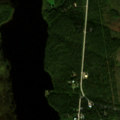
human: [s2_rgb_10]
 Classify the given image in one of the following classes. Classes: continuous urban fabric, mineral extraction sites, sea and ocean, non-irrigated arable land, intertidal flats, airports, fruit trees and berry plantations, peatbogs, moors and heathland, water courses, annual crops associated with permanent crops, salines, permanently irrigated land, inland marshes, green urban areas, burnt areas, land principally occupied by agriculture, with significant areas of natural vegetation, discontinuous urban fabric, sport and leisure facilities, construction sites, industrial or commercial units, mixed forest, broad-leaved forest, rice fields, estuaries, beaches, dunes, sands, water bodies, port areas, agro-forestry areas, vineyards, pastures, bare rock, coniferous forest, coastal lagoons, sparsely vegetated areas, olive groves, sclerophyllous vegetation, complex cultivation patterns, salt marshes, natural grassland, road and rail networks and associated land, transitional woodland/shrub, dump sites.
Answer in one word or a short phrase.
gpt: coniferous forest, transitional woodland/shrub, inland marshes, water bodies